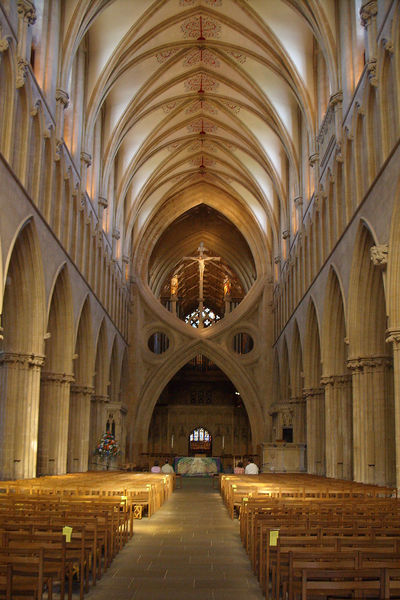
Titel: Kathedrale von Wells (St. Andrew’s Cathedral), Wells/Somerset
Standort: Wells, Kathedrale (EU - GB)
Schlagwörter: gott, blumen, fenster, licht, raum, stühle, säule, säulen, tür, weg, architektur, kirche, boden, decke, kreis, rund, schiff, sitze, bogen, bank, saal, anthrazit, foto, gang, gewölbe, glaube, kreuz, religion, rippen, loch, kachel, altar, bänke, kreuzrippen, mittelschiff, kreuze, bestuhlung, langschiff, spitzbögen, jesus, rundbögen, chor, säulengang, sitzbänke, weh, katholizismus, holzbänke, katholisch, mittelschif, kreuzbögen, dom kreuz, symmmetrisch